Question: There's a question already posted with an accepted answer but as of today it's not working. It's throwing an error in Playground 'Expected',' separator'

<URL>
'''
class CommandResolver {
private var commandDict: [String: () -> Void]
init() {
commandDict = [String: () -> Void]()
setUpCommandDict()
}
func setUpCommandDict() {
commandDict["OpenAssessment_1"] = {
println("I am inside closure")
}
}
}
'''
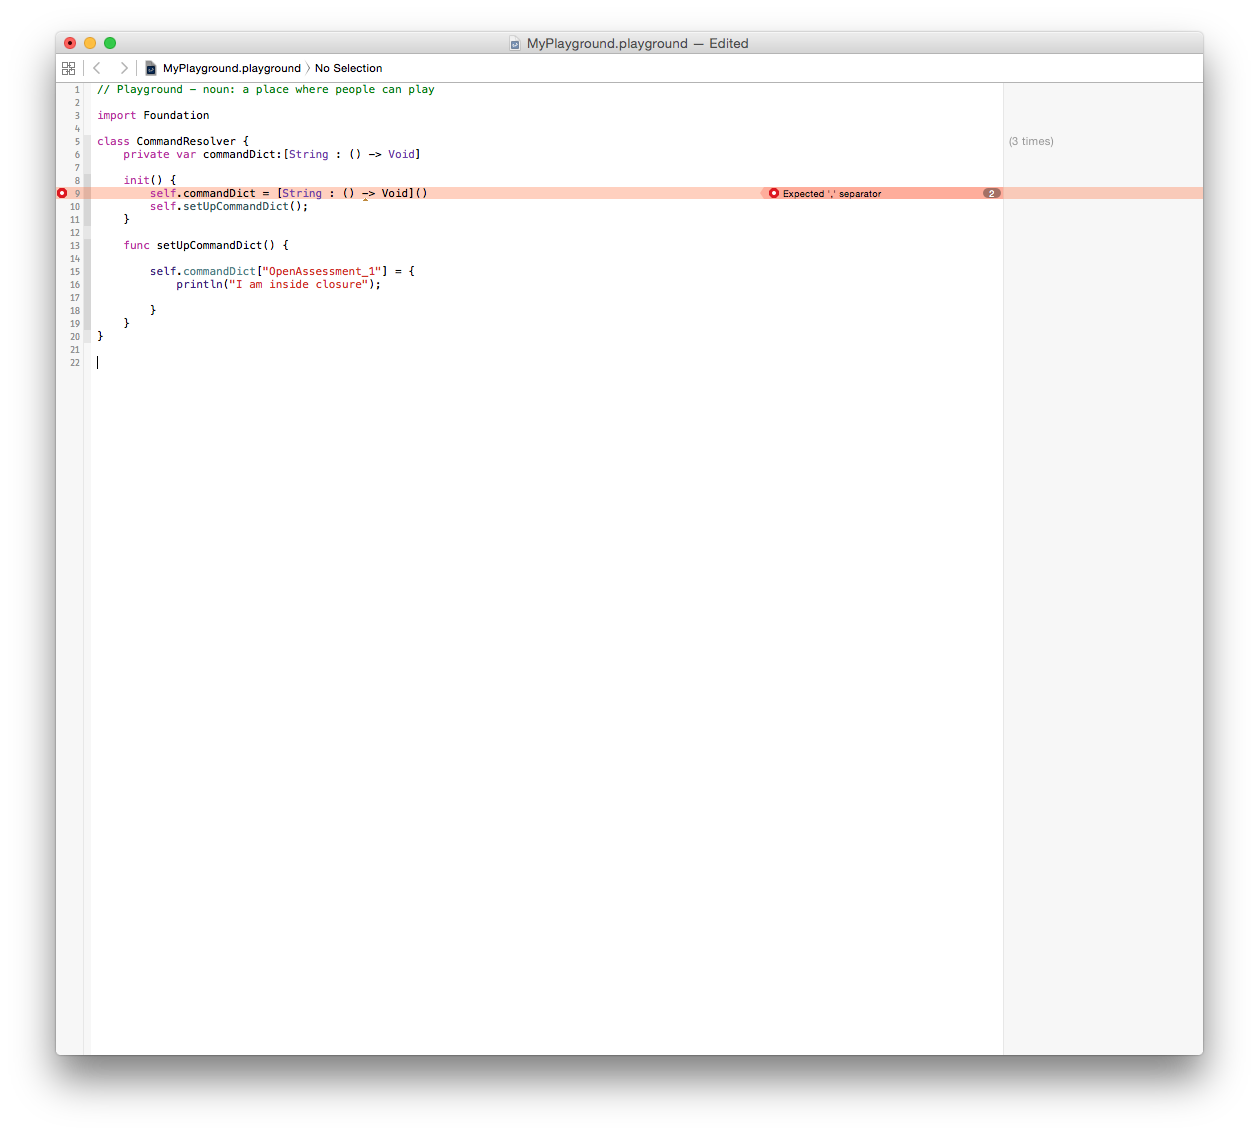
Answer: This is a most likely a bug in the compiler. However, there is no need to respecify the type when creating the empty dictionary. Instead, you can just use an empty dictionary literal:
'''
init() {
self.commandDict = [:]
self.setUpCommandDict()
}
'''
The type for the dictionary is inferred from the 'commandDict' declaration.
The other solution I have used in the past is to use a 'typealias':
'''
class CommandResolver {
typealias CallbackType = () -> Void
private var commandDict: [String: CallbackType]
init() {
self.commandDict = [String: CallbackType]()
self.setUpCommandDict()
}
func setUpCommandDict() {
self.commandDict["OpenAssessment_1"] = {
println("I am inside closure")
}
}
}
'''